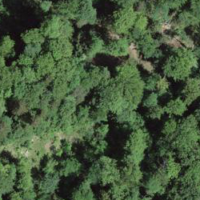
EUNIS habitat code: 41
Species observed at this site:
Salvia glutinosa